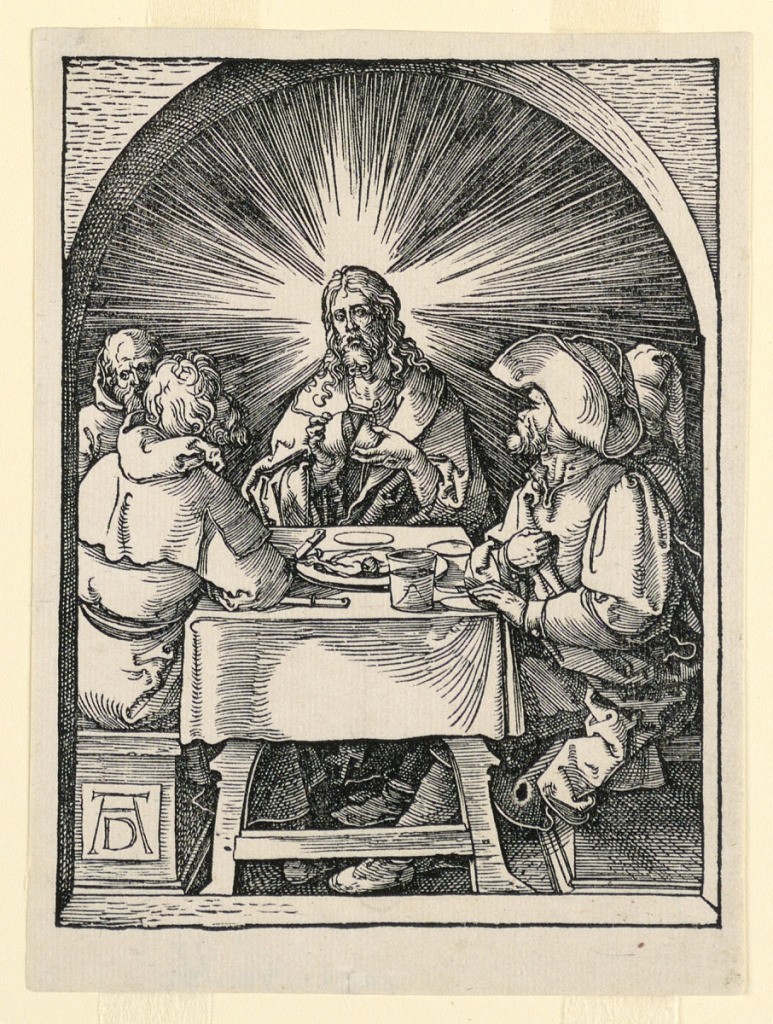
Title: Christ at Emmaus, from The Little Passion Series
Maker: Albrecht Dürer, German, 1471–1528
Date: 1509–11
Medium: Woodcut on off-white laid paper
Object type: Print
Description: Through an arched opening, Christ faces the spectator in the center of the composition. Two figures on either side of the table watch him break bread. Monogram of Dürer, lower left.